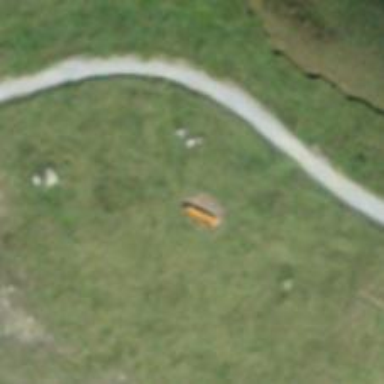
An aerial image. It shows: Bench for seating.